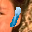
Label: 1